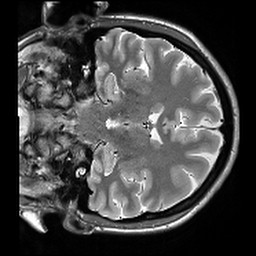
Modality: T2w
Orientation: coronal
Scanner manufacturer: siemens
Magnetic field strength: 3 T
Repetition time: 8.1 s
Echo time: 0.05 s